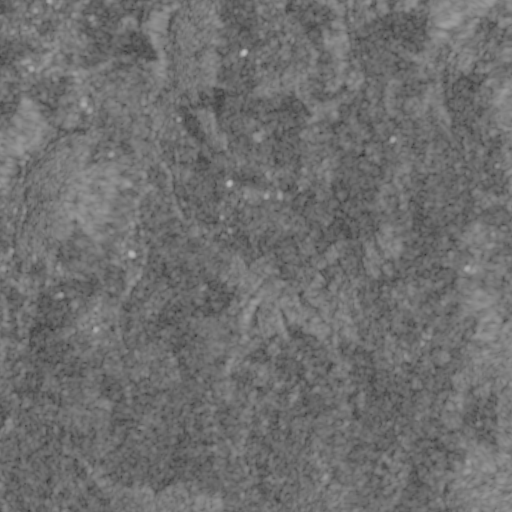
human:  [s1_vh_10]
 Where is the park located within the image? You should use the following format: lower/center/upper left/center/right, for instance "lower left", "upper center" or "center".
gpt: The park is located in the center left of the image.
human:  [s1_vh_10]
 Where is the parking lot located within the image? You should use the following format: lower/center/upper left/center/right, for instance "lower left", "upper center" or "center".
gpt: The parking lot is located in the center left of the image.
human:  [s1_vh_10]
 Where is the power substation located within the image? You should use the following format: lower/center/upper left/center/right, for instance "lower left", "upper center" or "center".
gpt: The power substation is located in the center left of the image.
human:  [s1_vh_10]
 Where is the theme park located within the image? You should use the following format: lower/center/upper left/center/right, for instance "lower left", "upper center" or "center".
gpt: The theme park is located in the center of the image.
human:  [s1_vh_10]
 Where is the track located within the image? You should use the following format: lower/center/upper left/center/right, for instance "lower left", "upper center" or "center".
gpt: The track is located in the center left of the image.
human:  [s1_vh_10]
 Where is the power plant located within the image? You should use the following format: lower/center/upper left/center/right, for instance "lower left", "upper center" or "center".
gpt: There is no power plant in the image.

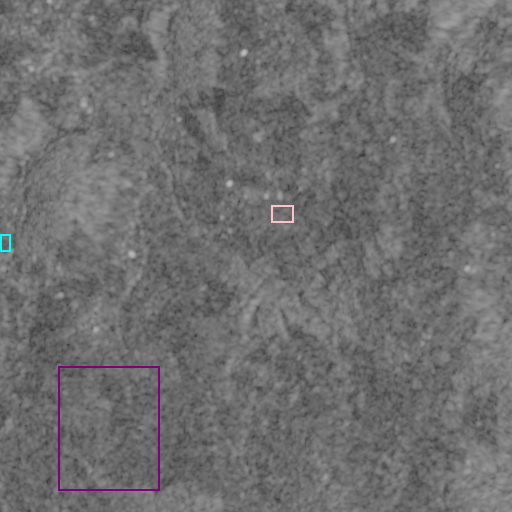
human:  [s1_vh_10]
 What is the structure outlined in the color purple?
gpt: The structure outlined in purple is a crop field.
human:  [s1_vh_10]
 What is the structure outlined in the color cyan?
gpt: The structure outlined in cyan is a park.
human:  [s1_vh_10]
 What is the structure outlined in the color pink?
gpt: The structure outlined in pink is a theme park.
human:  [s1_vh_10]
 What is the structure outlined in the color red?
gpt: There is no red outline.